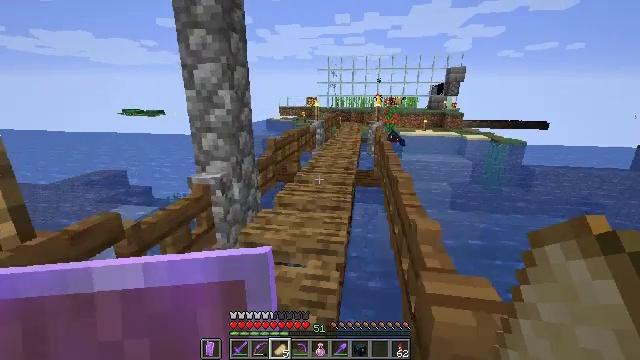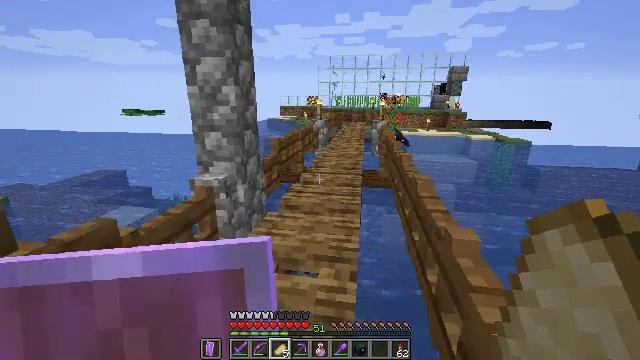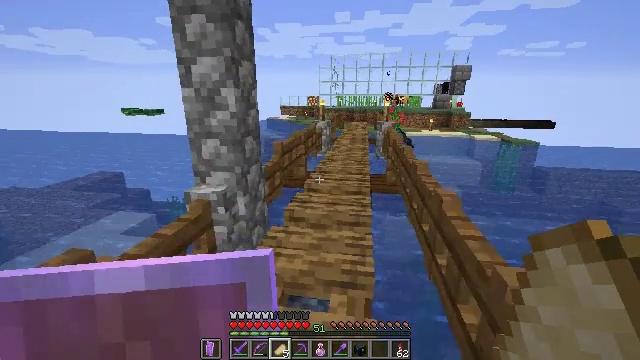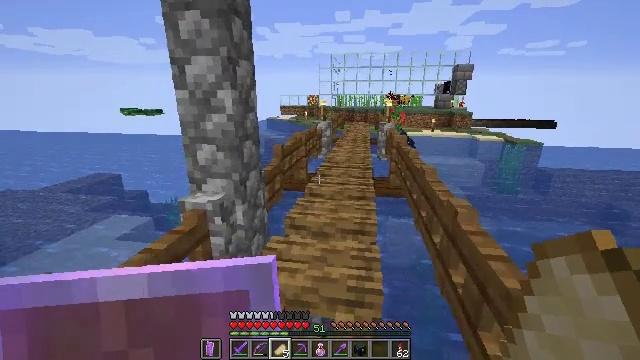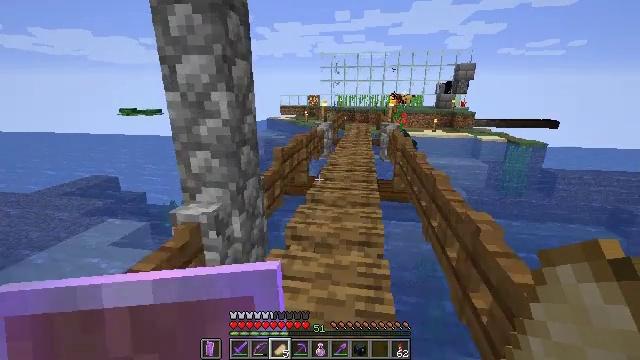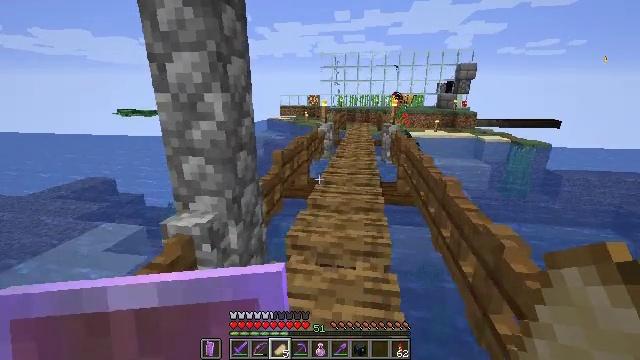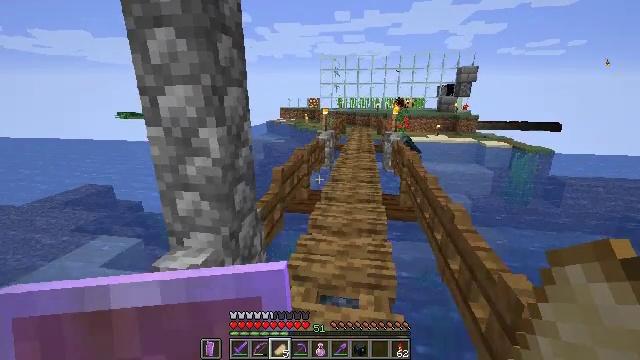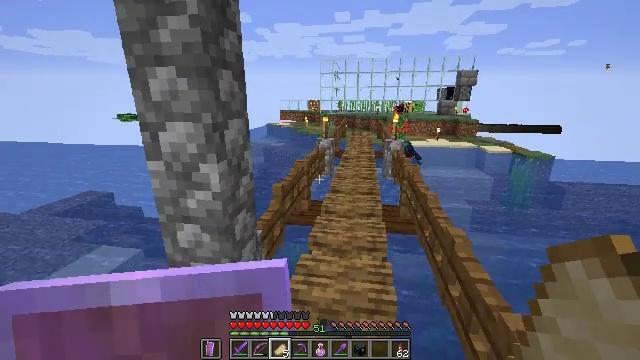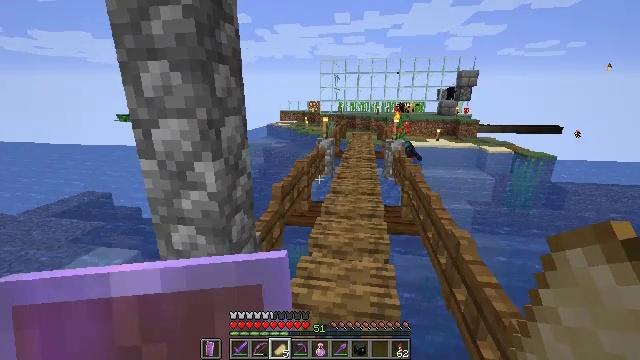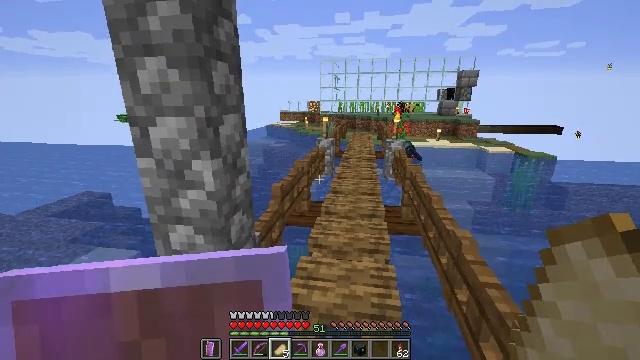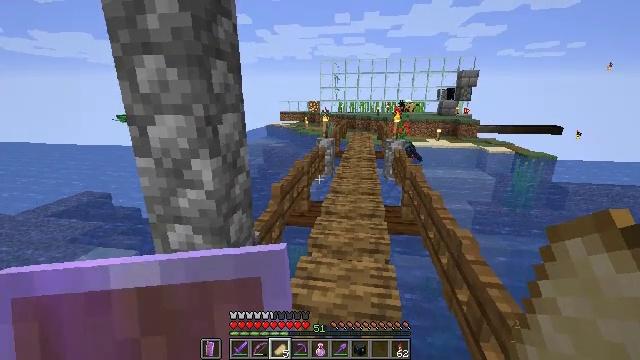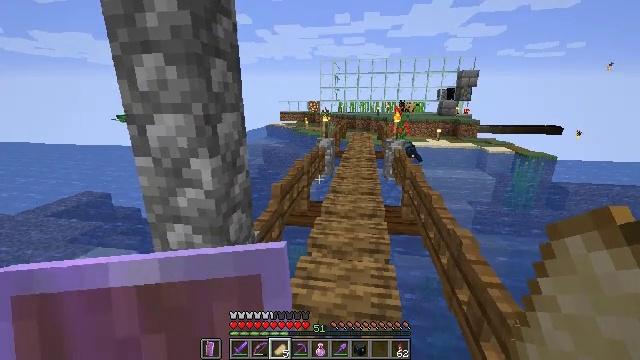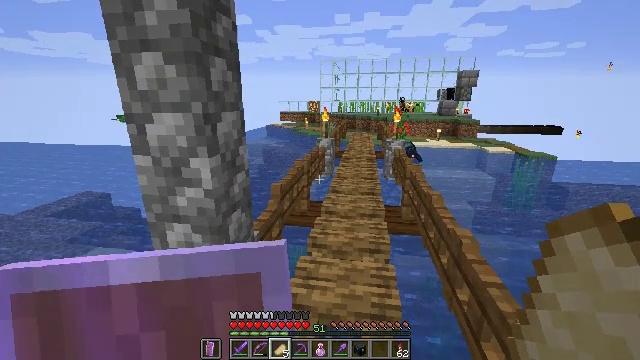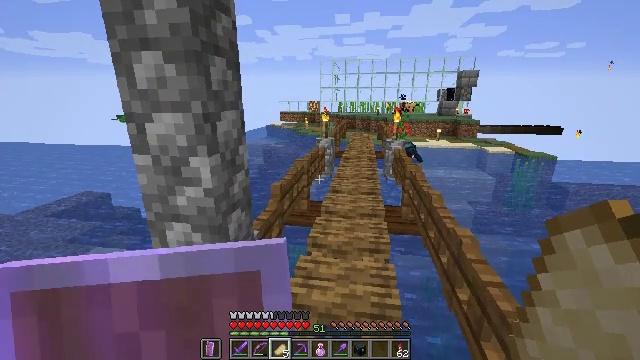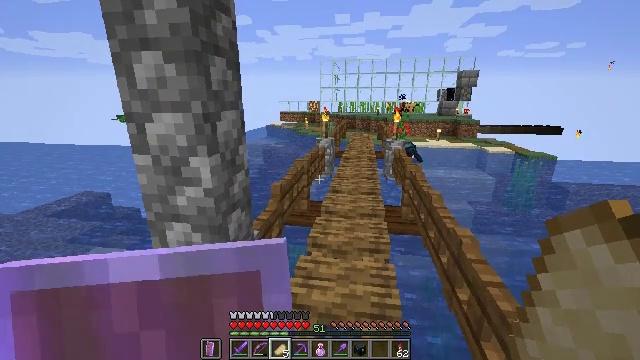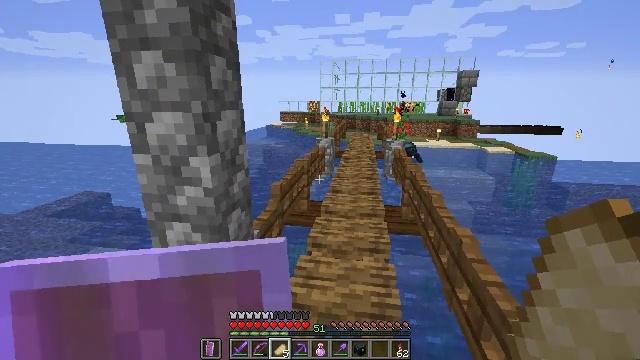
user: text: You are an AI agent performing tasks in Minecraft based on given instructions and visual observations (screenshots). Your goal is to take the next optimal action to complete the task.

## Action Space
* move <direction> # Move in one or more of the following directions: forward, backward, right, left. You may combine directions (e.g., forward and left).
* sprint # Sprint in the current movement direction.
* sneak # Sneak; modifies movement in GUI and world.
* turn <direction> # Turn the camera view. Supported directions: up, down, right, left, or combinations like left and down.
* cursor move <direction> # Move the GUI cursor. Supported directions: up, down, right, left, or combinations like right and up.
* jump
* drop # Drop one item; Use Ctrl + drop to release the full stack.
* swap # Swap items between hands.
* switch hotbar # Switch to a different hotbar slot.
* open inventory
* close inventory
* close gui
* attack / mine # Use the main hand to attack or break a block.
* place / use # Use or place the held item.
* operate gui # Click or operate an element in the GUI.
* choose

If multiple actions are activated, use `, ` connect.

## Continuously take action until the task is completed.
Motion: motion action
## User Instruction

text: Break the grass block.
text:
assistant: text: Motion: move forward
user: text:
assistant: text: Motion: move forward
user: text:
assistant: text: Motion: move forward
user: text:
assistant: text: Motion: move forward
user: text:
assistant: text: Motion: move forward
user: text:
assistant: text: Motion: no_op
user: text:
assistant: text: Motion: no_op
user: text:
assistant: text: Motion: no_op
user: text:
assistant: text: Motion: no_op
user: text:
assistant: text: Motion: no_op
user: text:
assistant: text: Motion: no_op
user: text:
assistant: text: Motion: no_op
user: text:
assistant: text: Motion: no_op
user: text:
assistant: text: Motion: no_op
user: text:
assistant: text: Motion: no_op
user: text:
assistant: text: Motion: no_op
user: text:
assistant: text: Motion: no_op
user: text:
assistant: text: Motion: no_op
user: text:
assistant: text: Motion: no_op
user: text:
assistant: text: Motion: no_op
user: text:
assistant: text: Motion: no_op
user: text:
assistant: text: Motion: no_op
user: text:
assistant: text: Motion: no_op
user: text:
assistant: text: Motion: no_op
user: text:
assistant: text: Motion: no_op
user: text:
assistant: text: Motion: no_op
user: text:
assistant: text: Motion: no_op
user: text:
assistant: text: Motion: no_op
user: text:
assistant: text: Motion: no_op
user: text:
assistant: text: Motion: move forward